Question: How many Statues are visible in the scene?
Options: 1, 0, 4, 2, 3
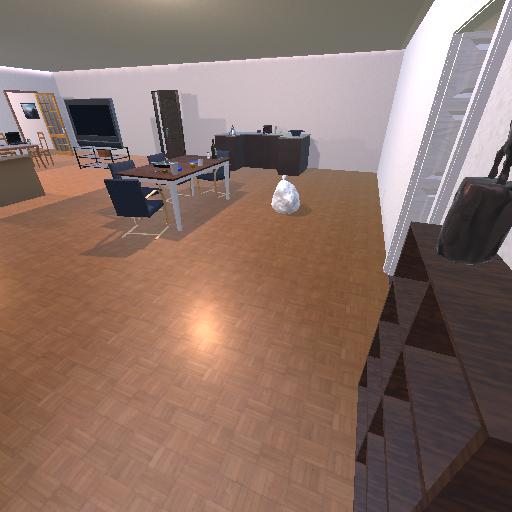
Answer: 1